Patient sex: M
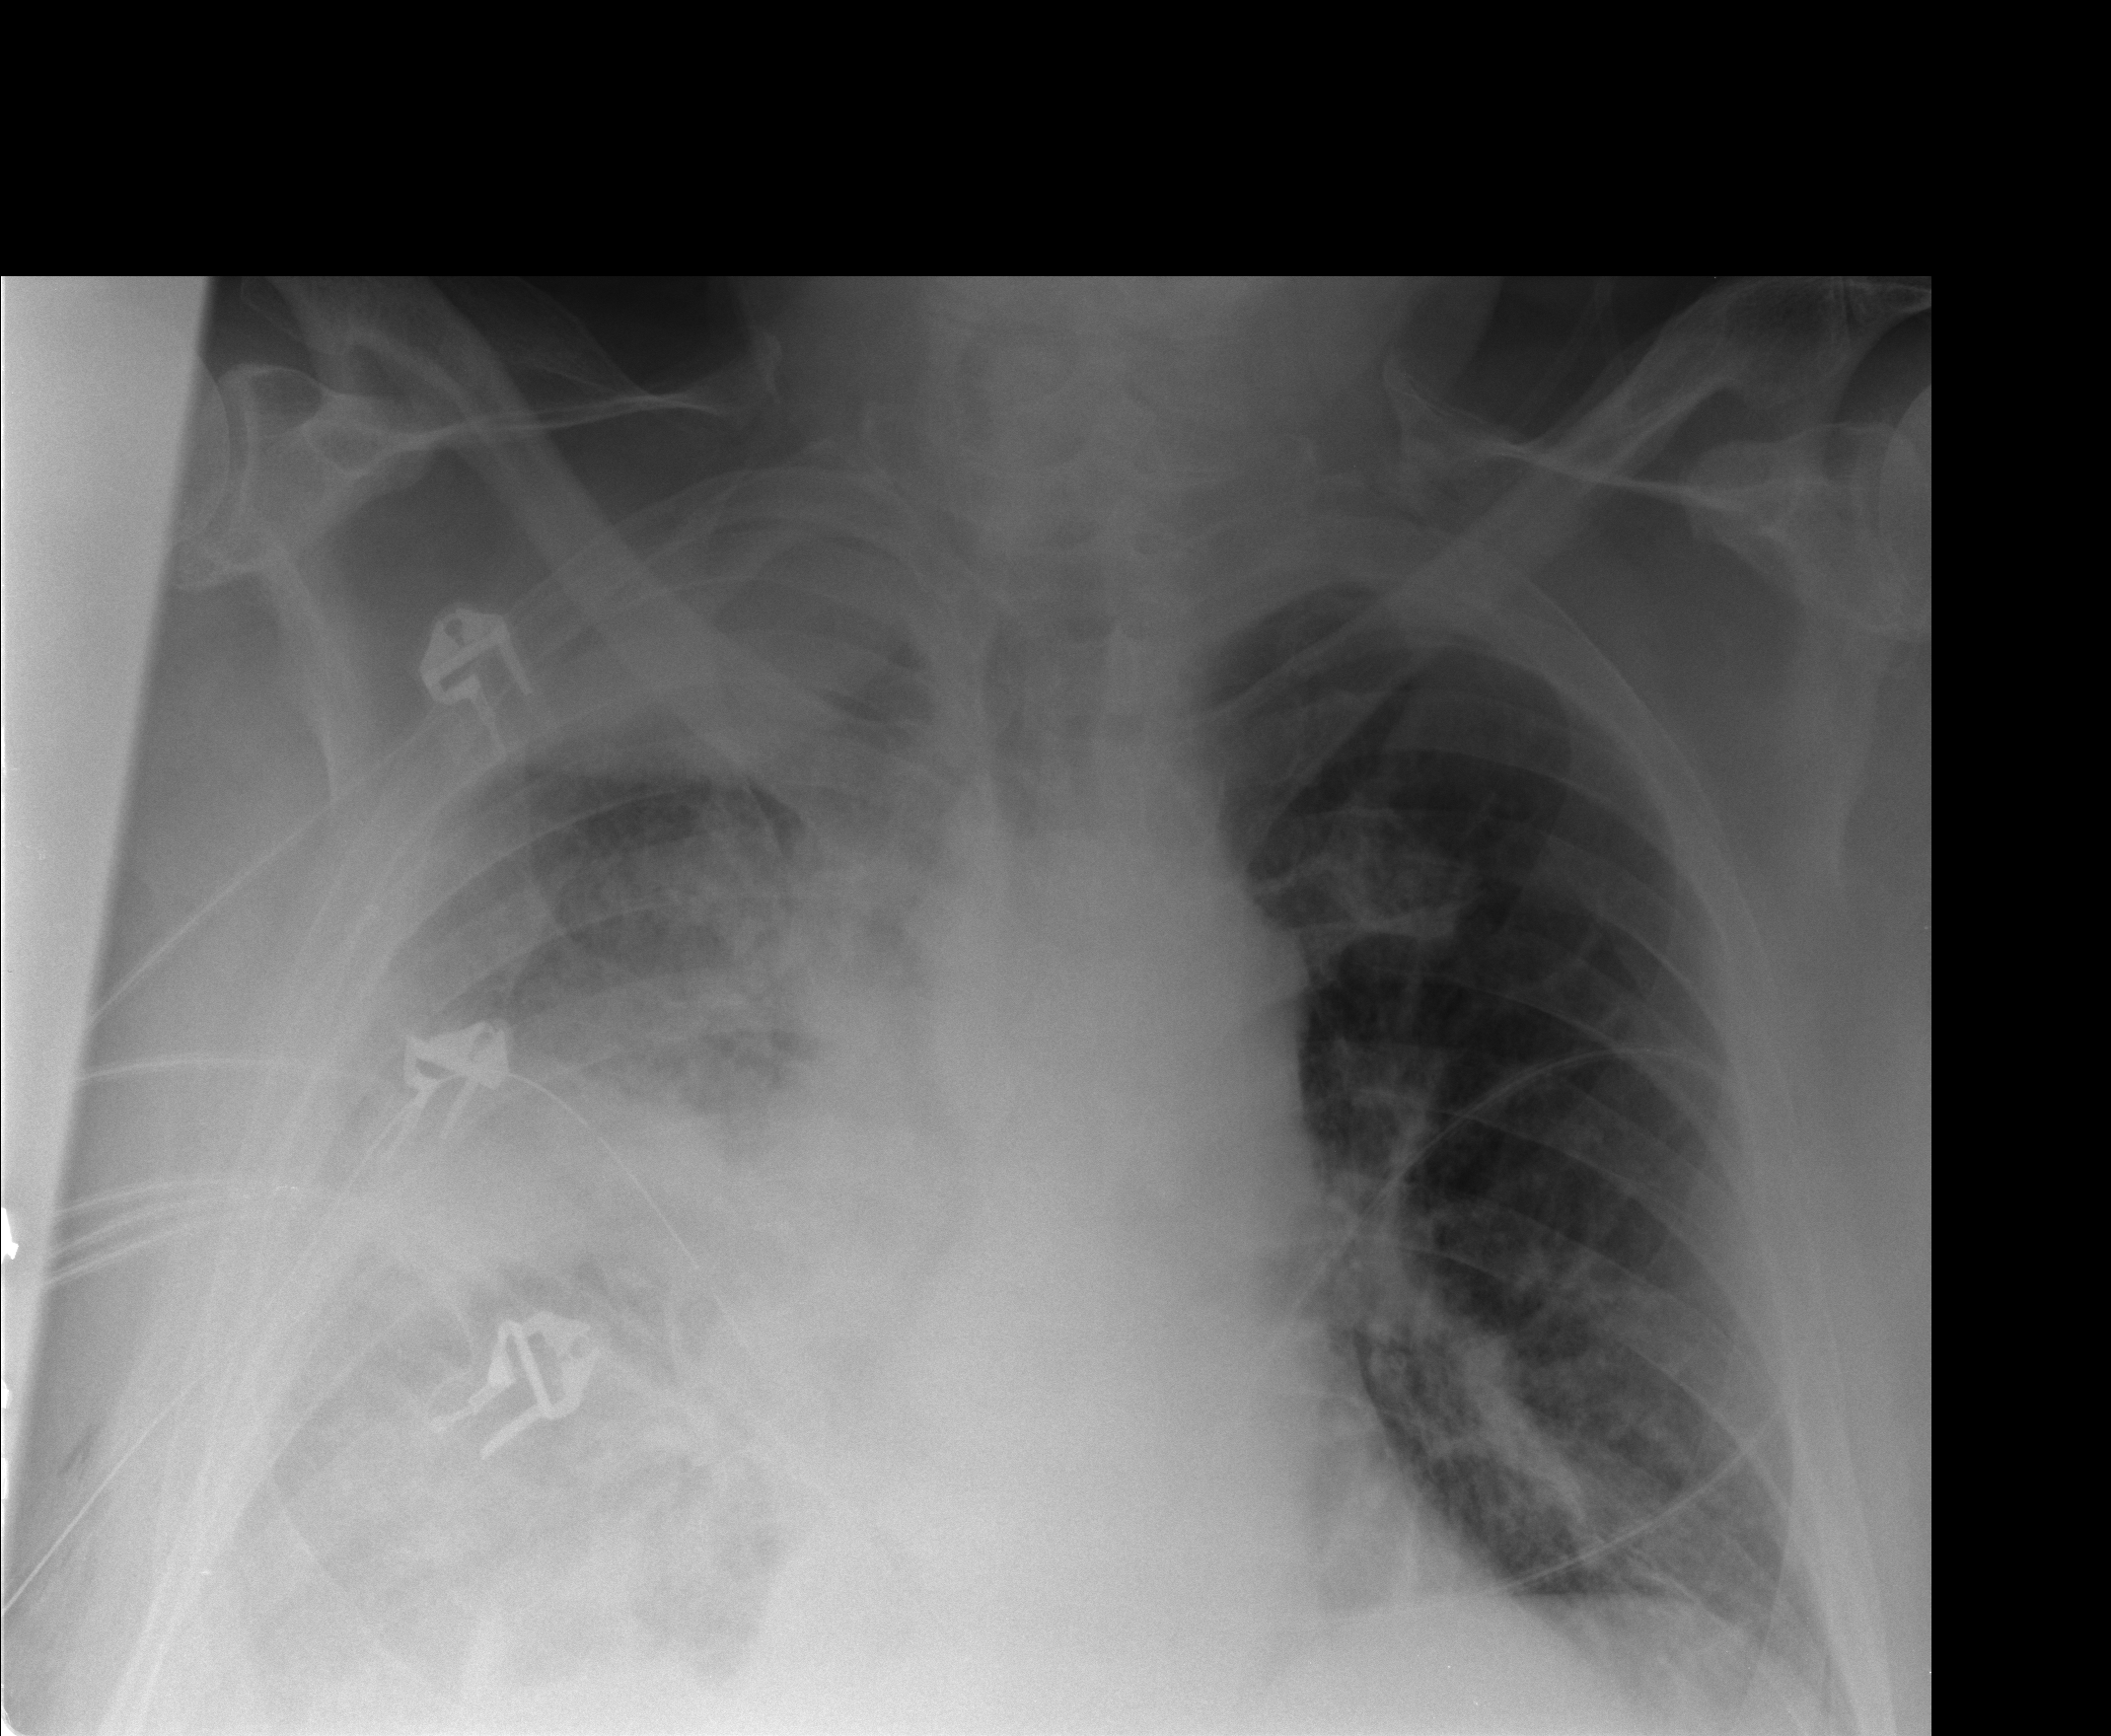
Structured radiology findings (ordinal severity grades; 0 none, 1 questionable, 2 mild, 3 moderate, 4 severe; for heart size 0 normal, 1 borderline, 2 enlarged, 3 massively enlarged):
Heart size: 0
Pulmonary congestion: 0
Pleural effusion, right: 2
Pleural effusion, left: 0
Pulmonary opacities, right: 3
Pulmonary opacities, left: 1
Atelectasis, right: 3
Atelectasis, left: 2